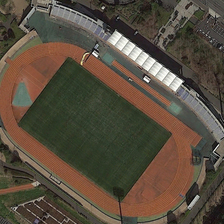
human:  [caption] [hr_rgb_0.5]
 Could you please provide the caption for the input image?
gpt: some green trees are around a stadium .

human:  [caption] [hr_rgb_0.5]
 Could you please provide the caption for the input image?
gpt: some green trees are around a stadium .

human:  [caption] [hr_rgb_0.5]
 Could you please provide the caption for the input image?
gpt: some green trees are around a stadium .

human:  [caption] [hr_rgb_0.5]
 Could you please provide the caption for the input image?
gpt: some green trees are around a stadium .

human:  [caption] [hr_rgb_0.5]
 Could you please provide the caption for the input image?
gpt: some green trees are around a stadium .